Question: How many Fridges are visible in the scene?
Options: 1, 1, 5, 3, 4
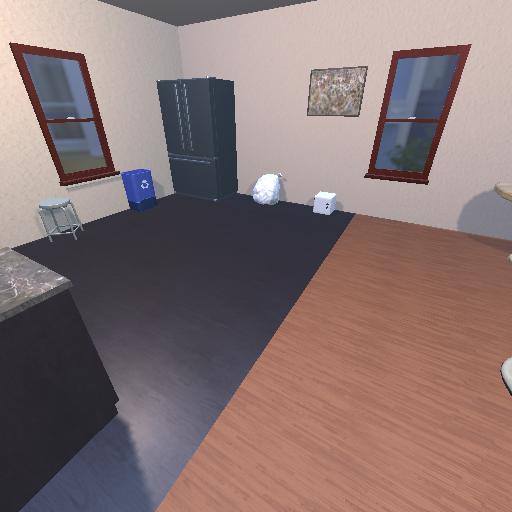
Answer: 1